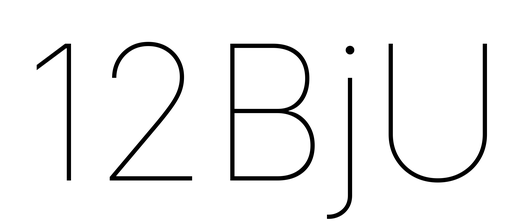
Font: Inter_Thin